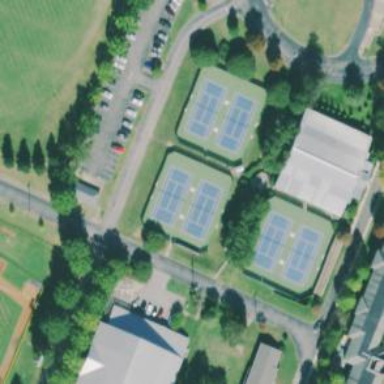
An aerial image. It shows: Tennis court in leisure pitch.